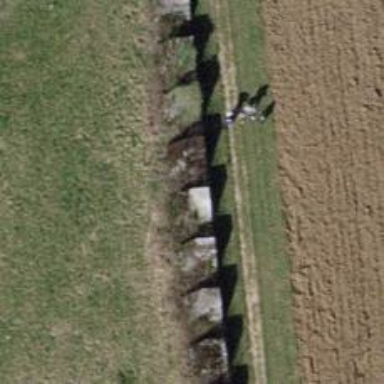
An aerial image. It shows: Block barrier.